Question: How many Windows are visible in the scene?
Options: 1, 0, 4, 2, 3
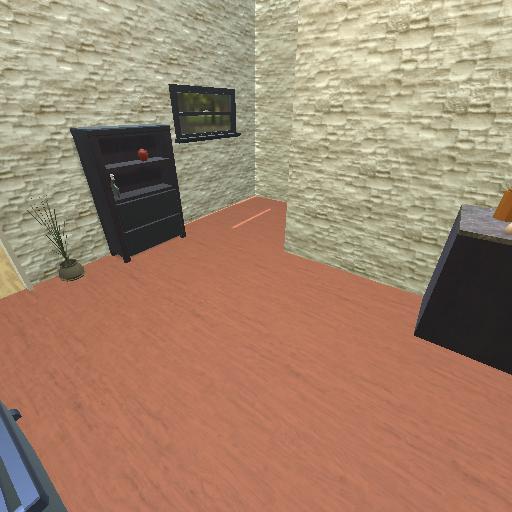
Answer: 1